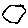
Label: hexagon